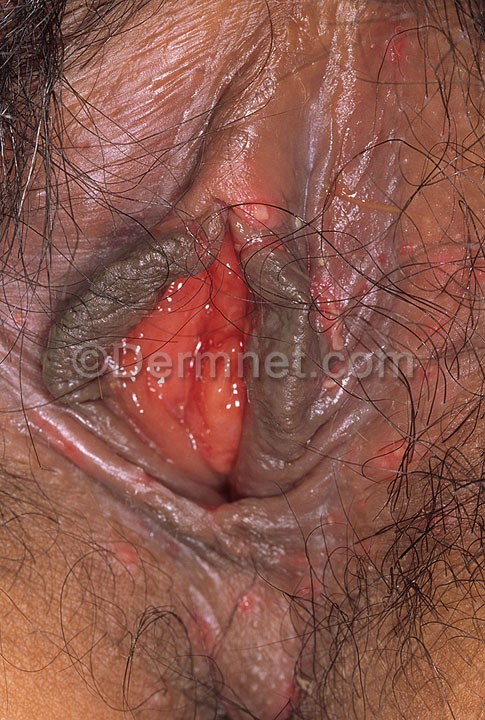
Disease: Herpes HPV and other STDs Photos